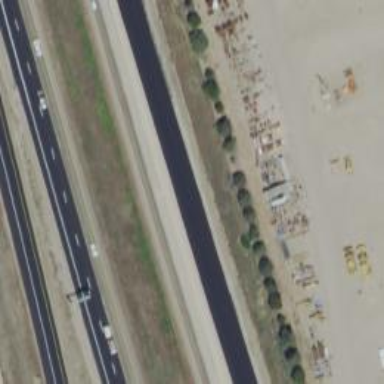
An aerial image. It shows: Asphalt motorway.